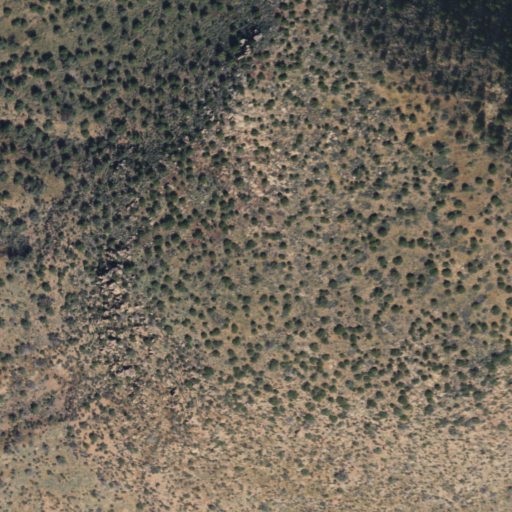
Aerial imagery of mountain in Arizona named Methodist Mountain containing shrub and evergreen forest